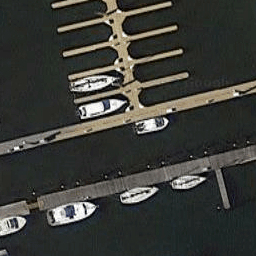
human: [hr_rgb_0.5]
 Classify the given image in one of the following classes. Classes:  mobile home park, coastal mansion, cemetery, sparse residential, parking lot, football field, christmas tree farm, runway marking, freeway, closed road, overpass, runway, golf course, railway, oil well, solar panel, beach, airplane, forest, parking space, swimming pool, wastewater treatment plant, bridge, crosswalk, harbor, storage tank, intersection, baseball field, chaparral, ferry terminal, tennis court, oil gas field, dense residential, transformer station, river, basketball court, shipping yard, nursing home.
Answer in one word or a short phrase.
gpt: harbor